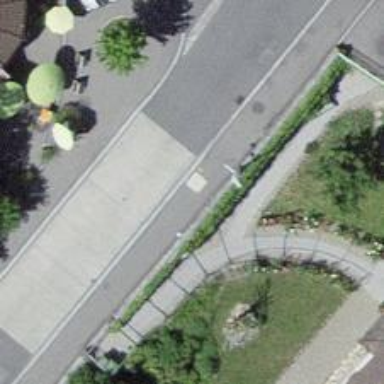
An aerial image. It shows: Bus stop with platform for public transport.